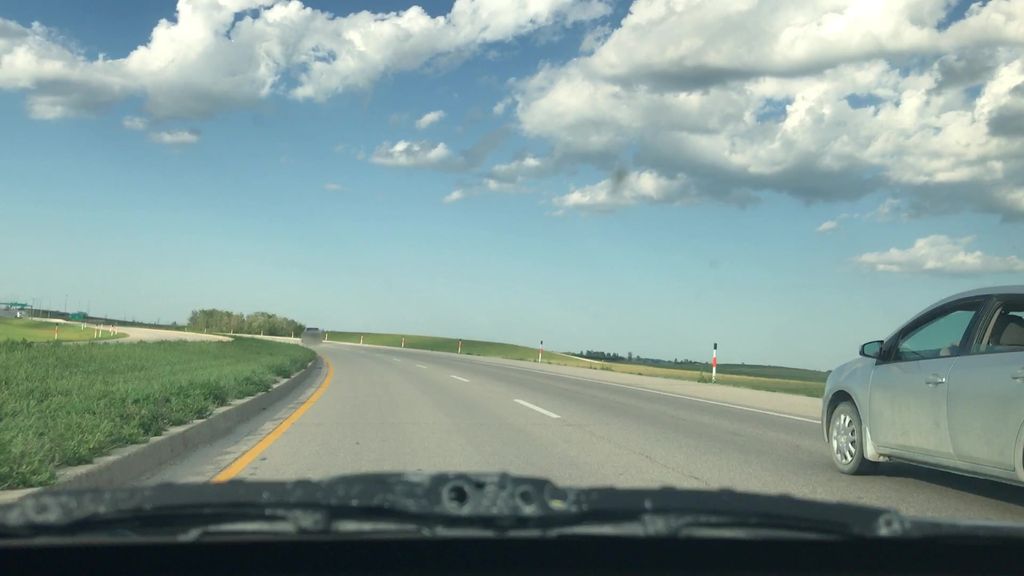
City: winnipeg